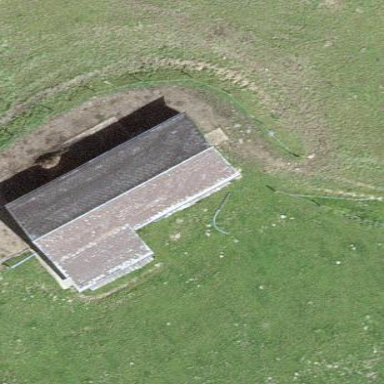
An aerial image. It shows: Farm auxiliary building with gabled roof.